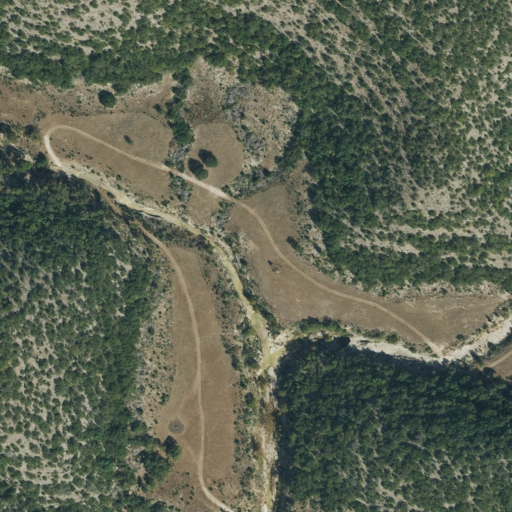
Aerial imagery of valley in Texas named Indian Spring Canyon containing shrub, evergreen forest, and deciduous forest